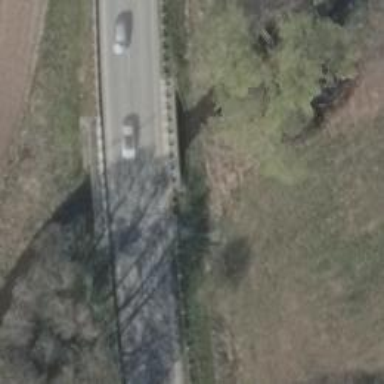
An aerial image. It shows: Primary highway bridge with asphalt surface.